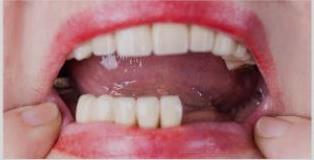
Condition: hypodontia